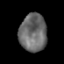
Tissue: prostate
Cell type: T cells
Senescence score: 0.254
Nuclear area (px): 1015
Mean DAPI intensity: 105.575